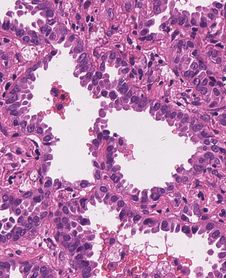
Tumor epithelial tissue: yes
Tumor-associated stroma tissue: yes
Normal tissue: no